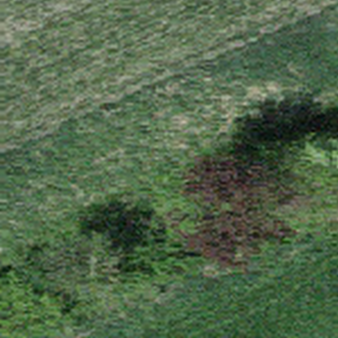
Label: other